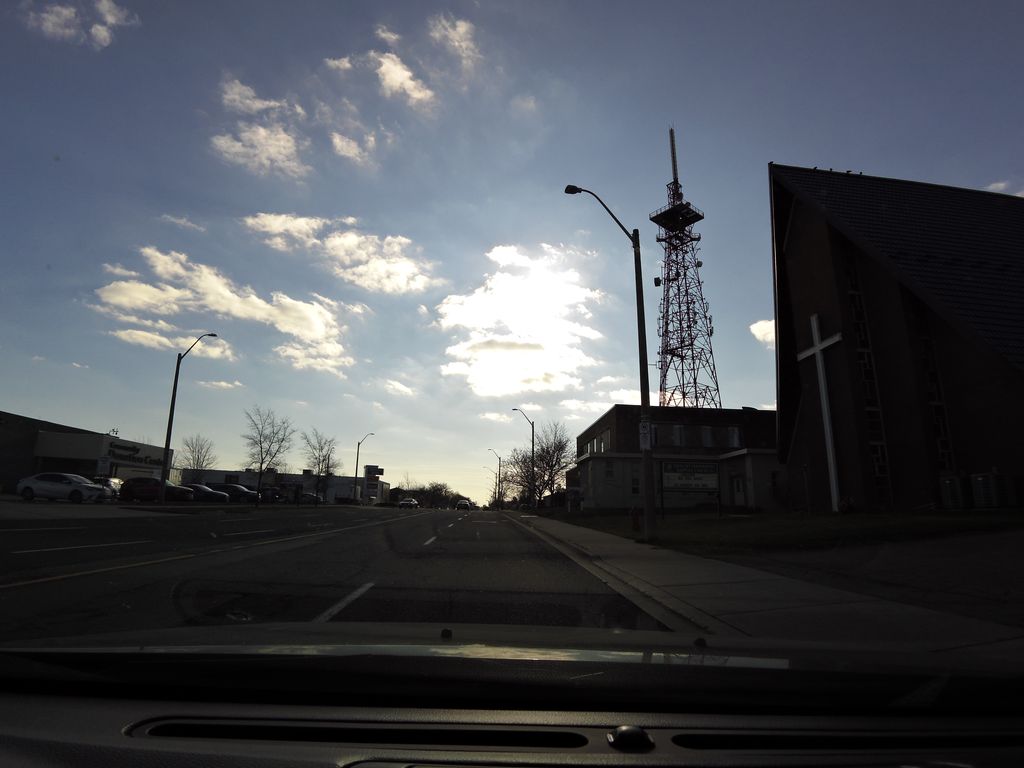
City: hamilton